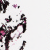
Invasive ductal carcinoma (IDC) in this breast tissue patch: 0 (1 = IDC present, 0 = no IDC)